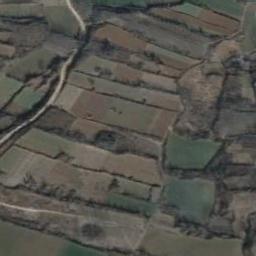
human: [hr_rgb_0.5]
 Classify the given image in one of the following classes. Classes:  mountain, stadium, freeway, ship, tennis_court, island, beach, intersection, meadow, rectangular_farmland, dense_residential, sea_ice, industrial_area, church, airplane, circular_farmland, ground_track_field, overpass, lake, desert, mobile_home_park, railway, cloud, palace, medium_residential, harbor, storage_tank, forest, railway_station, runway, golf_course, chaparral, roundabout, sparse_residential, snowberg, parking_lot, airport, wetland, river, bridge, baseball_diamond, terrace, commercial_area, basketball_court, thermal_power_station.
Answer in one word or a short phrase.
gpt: terrace